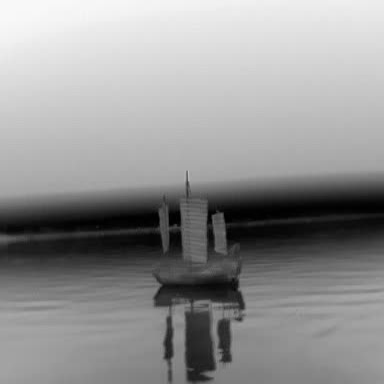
There is a sailboat in the infrared image.